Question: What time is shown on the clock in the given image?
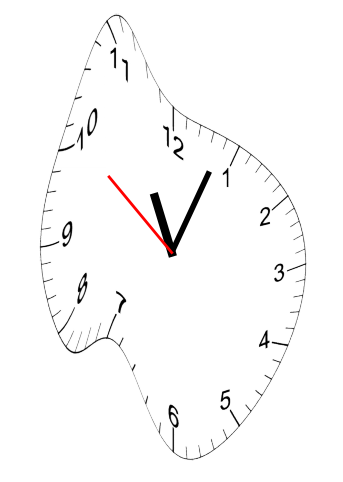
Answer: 11:03:51